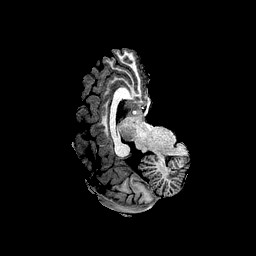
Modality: T1w
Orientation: axial
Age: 27
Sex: male
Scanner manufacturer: ge
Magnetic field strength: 3 T
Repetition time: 7.66 s
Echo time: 0.003476 s